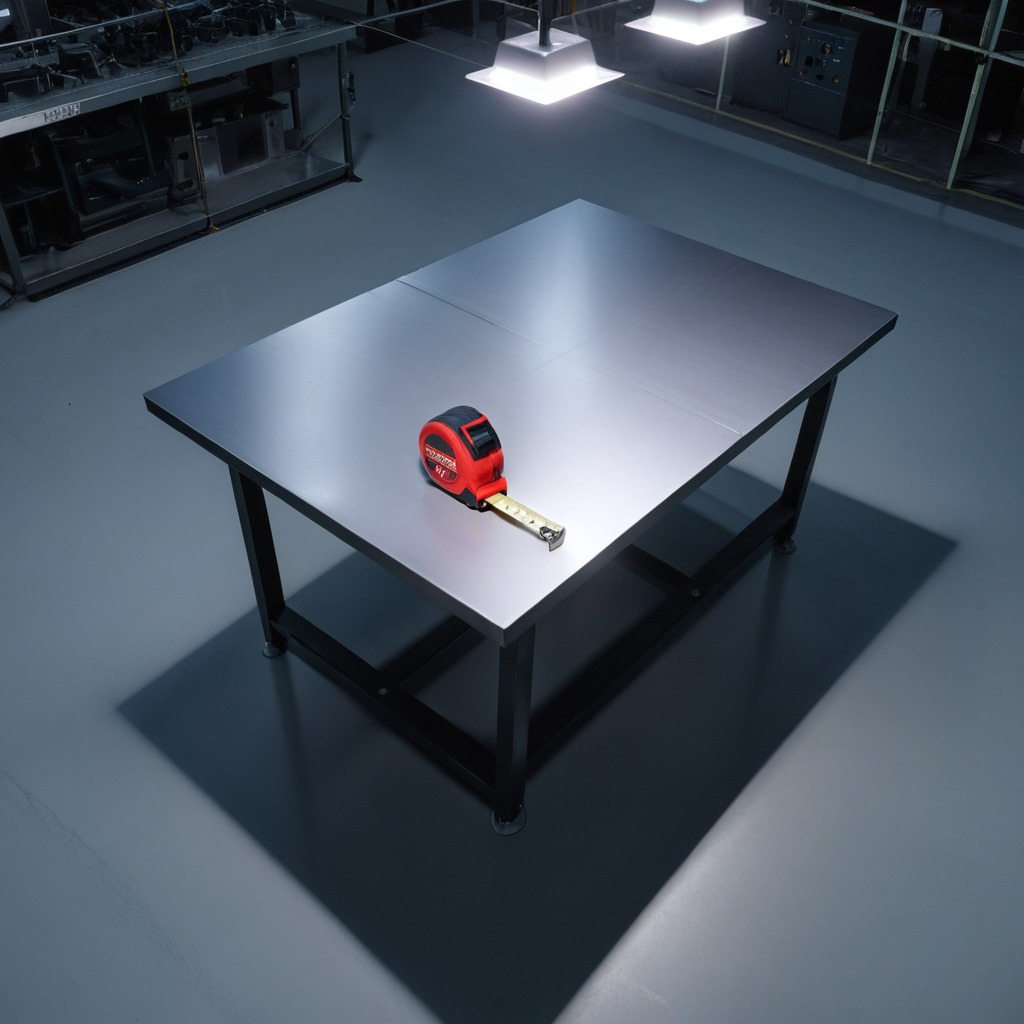
A measuring tape is lying on the tabletop.